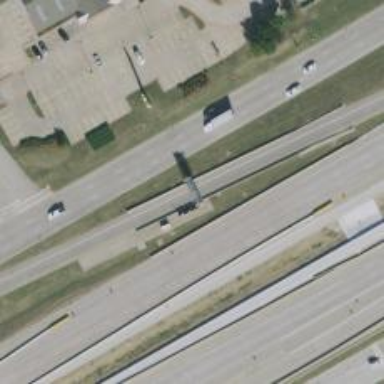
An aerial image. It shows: Toll gantry on the road.